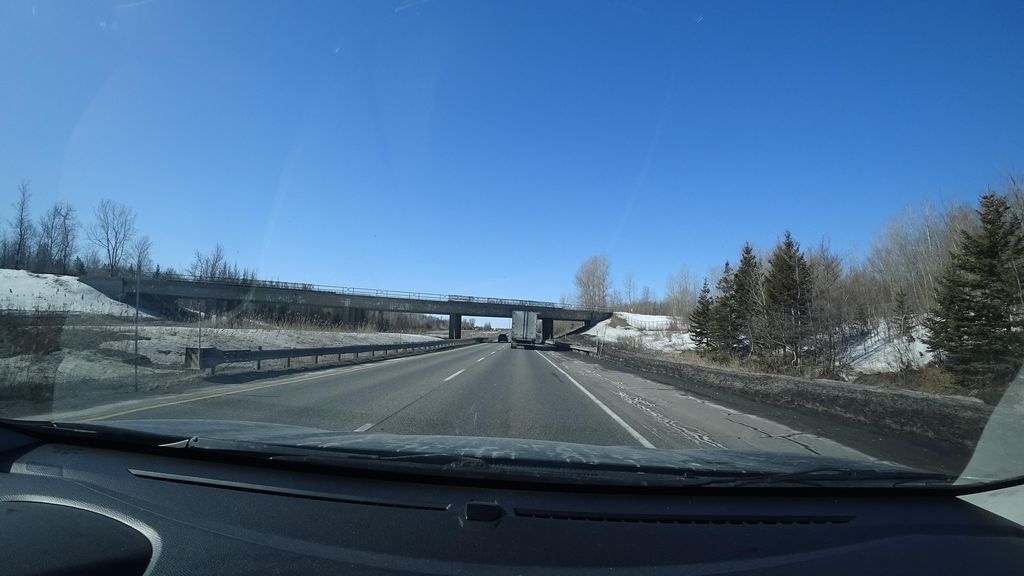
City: quebec_city